Question: I have an image that you click 2 points on and it creates a line in between each point. In the end what this department is asking for is the ability to calculate the length of those lines and where those lines occurred. They are currently doing this by hand w/ paper/pen/ruler. This is one of the images I'm working with.

Those cracks in the middle are considered "area 7".
So I needed a way to, aside from saving my x & y location to measure the lines later, also add the location they occurred to my list. Below is the only way I knew to do this but its proving to be more of a mess. Because the picture isn't an exact square or rectangle there are a lot of overlapping areas and a lot of areas where there will be voids, that the zones don't get covered very well.
Is there a better way to do this? (currently I'm just using a messagebox to show where I've clicked, I haven't went as far as doing anything with the data yet until I get this right.)
'''
if (e.Button.Equals(MouseButtons.Left))
{
Rectangle zone1 = new Rectangle(35, 30, 770, 30);
if (zone1.Contains(e.Location))
{
MessageBox.Show("Zone1");
}
Rectangle zone2 = new Rectangle(890, 40, 330, 300);
if (zone2.Contains(e.Location))
{
MessageBox.Show("Zone2");
}
Rectangle zone3 = new Rectangle(340, 340, 850, 60);
if (zone3.Contains(e.Location))
{
MessageBox.Show("Zone3");
}
Rectangle zone4 = new Rectangle(100, 25, 75, 300);
if (zone4.Contains(e.Location))
{
MessageBox.Show("Zone4");
}
//4-1 trying to cover areas missed in zone4
Rectangle zone41 = new Rectangle(255, 270, 120, 240);
if (zone41.Contains(e.Location))
{
MessageBox.Show("Zone4-1");
}
Rectangle zone5 = new Rectangle(310, 100, 180, 150);
if (zone5.Contains(e.Location))
{
MessageBox.Show("Zone5");
}
//5-1 trying to cover areas missed in zone5
Rectangle zone51 = new Rectangle(220, 80, 60, 45);
if (zone51.Contains(e.Location))
{
MessageBox.Show("Zone5-1");
}
Rectangle zone6 = new Rectangle(635, 35, 250, 210);
if (zone6.Contains(e.Location))
{
MessageBox.Show("Zone6");
}
}
'''
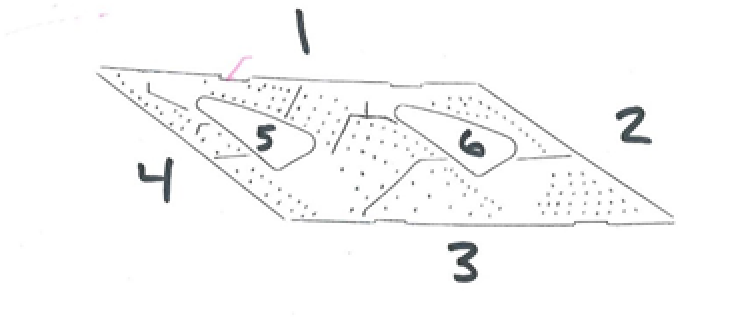
Answer: My proposal is that you use a background image as a zone map. This image will not be displayed to the user at all. You load it once and keep it in memory, but continue to display your original image and draw lines on it as usual. Then, when the user clicks on your image, you check the color of the zone map to determine the zone.
For example, let's say I'm using these two images as my display and and my zone map:
<URL>
<URL>
Both image are loaded in your code, but only the display map is shown to the user:
'''
class MyForm
{
Bitmap zoneDisplay;
Bitmap zoneMap;
protected override void OnLoad(EventArgs e)
{
base.OnLoad(e);
zoneDisplay = (Bitmap)Image.FromFile(@"c: emp\zonedisp.png"); // replace with actual path to file
zoneMap = (Bitmap)Image.FromFile(@"c: emp\zonemap.png");
// put the display image into the picturebox (or whatever control displays it)
pictureBox.Image = zoneDisplay;
}
'''
Then, when the user clicks your image, just check the color on the zone map:
'''
private void pictureBox_MouseDown(object sender, MouseEventArgs e)
{
var color = _zoneMap.GetPixel(e.X, e.Y);
if (color == Color.FromArgb(0, 0, 255))
MessageBox.Show("Zone 1");
else if (color == Color.FromArgb(255, 0, 0))
MessageBox.Show("Zone 2");
else if (color == Color.FromArgb(0, 255, 0))
MessageBox.Show("Zone 3");
// etc...
}
'''
If your colors are slightly off then you may need to perform a less exact comparison. Example:
'''
static int ColorDelta(Color c1, Color c2)
{
return Math.Abs(c1.R - c2.R) + Math.Abs(c1.G - c2.G) - Math.Abs(c1.B - c2.B);
}
private void pictureBox_MouseDown(object sender, MouseEventArgs e)
{
var color = _zoneMap.GetPixel(e.X, e.Y);
if (90 > ColorDelta(color, Color.FromArgb(0, 0, 255)))
MessageBox.Show("Zone 1");
else if (90 > ColorDelta(color, Color.FromArgb(255, 0, 0)))
MessageBox.Show("Zone 2");
else if (90 > ColorDelta(color, Color.FromArgb(0, 255, 0)))
MessageBox.Show("Zone 3");
// etc...
}
'''